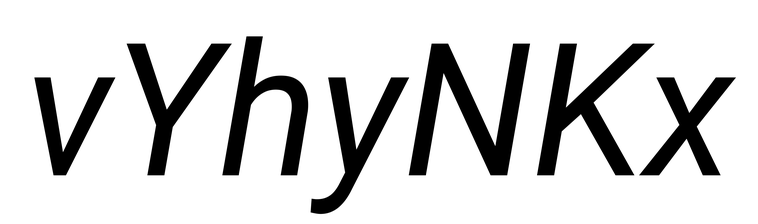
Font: Roboto-Italic_Italic